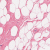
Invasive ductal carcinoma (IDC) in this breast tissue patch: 0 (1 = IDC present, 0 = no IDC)